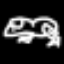
Label: frog